Field crop: maize
Growth stage: 1
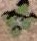
Species: chenopodium